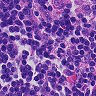
Metastatic tissue present: no